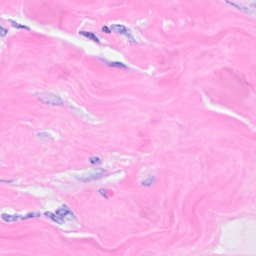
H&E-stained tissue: Breast